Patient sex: M
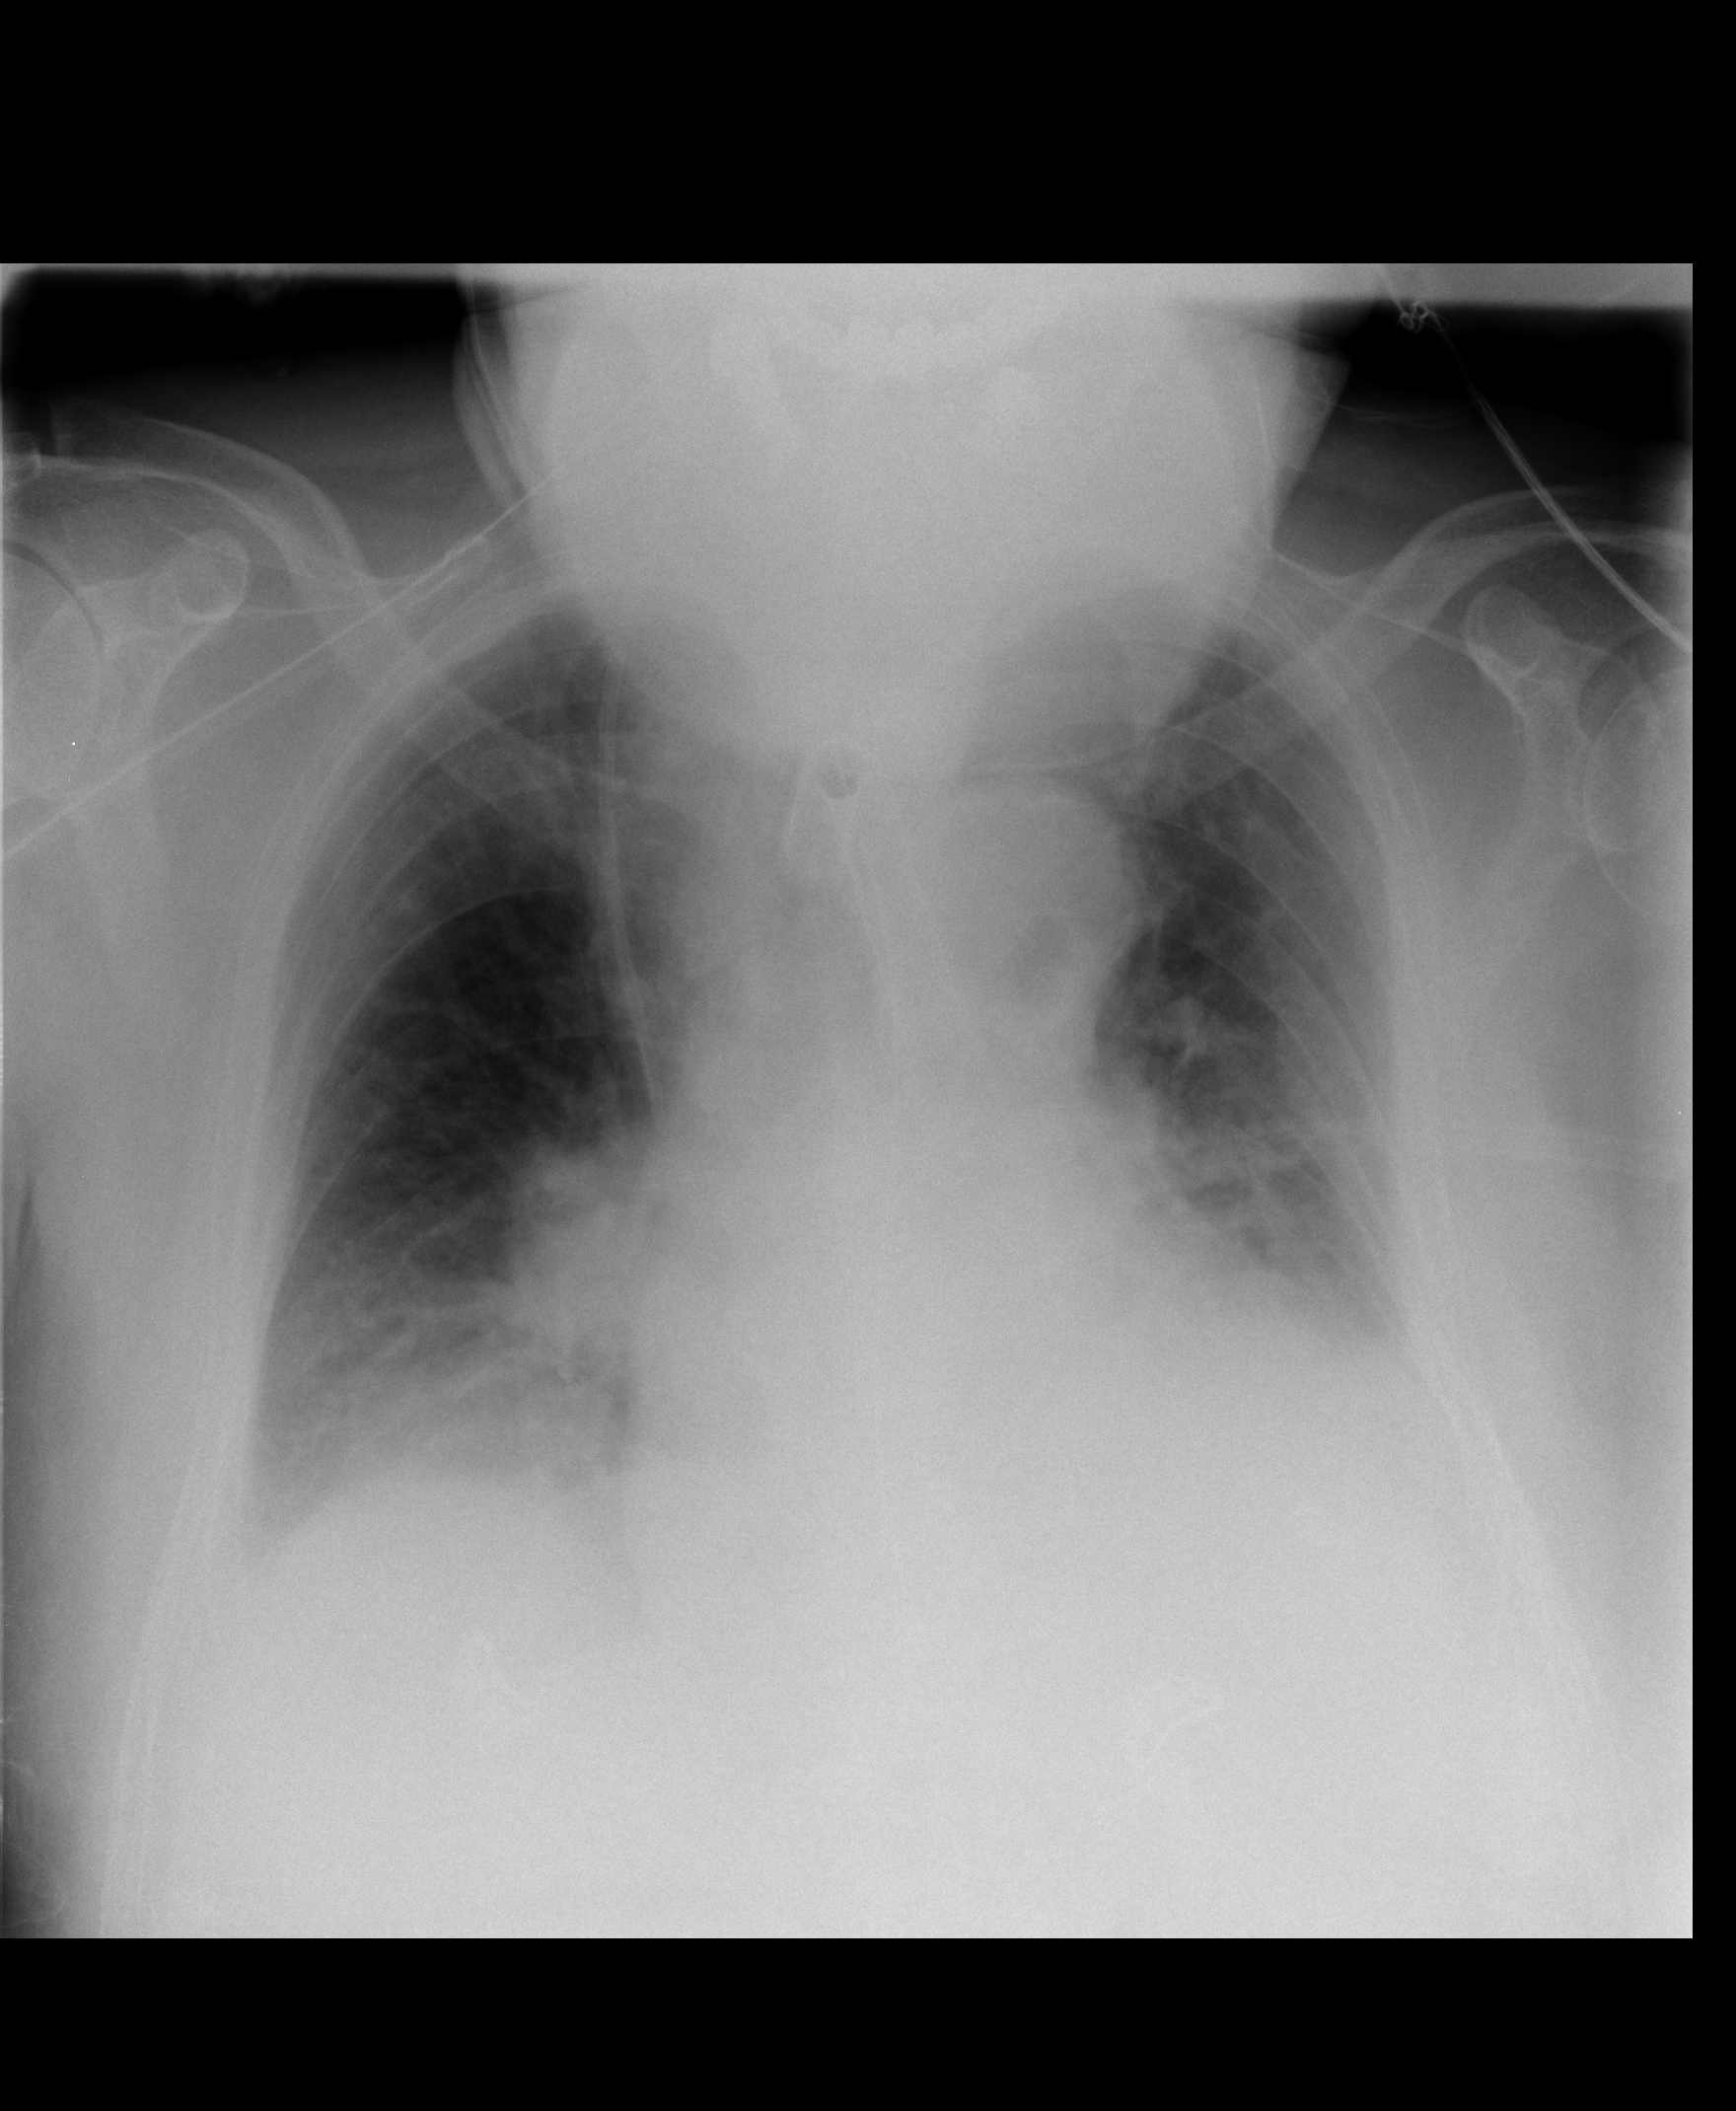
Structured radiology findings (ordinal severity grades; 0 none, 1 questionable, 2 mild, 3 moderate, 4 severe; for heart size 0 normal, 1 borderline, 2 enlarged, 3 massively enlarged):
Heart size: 2
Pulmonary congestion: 0
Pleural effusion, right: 2
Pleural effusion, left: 2
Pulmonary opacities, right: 2
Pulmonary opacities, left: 0
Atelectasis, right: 2
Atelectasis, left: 2